Question: I have a C++ app that is running as the main application. A .NET app is also running side by side and I have interprocess communication via sockets. How do I maintain the .NET main form above the C++ app?
Methods:
- Currently I've set 'TopMost = true' but this causes problems when you open another application : the .NET app appears above all other apps.- Another way would be to check when you 'LostFocus', if the user has clicked on the C++ app then you bring the .NET app to the foreground, and if the user switched to another app then do nothing.
Any ideas? Has this ever been done before? I've seen a similar effect in Paint.NET, where the tool palettes remain on top of the other window.

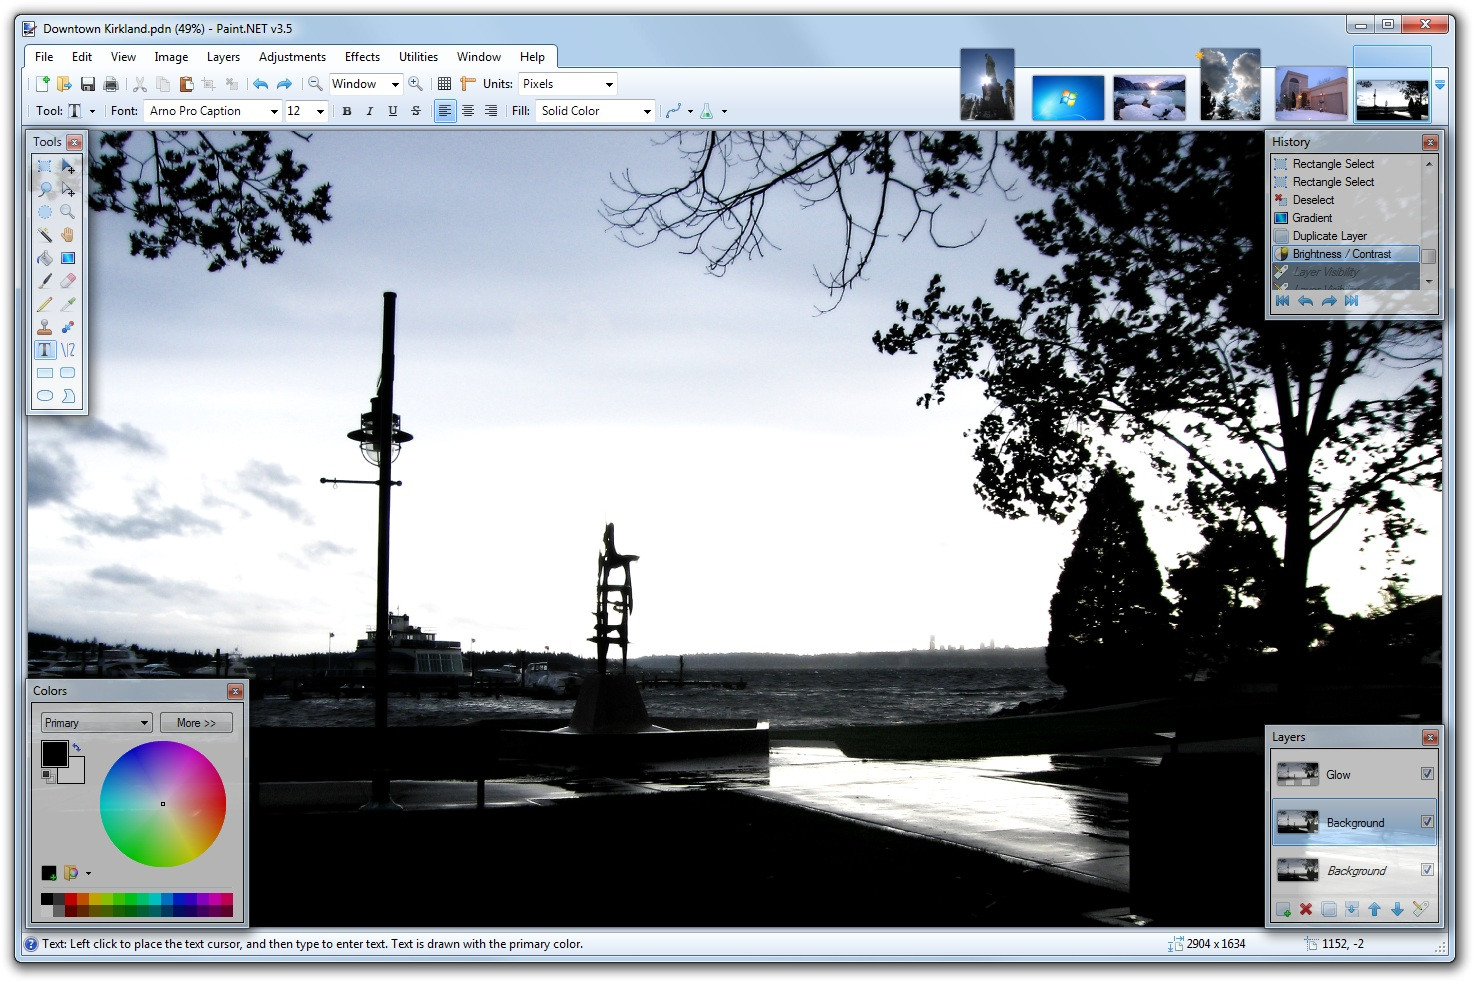
Answer: Have you tried making the C++ window the <URL> method accepts any 'IWin32Window' as owner. From the MSDN page:
> When a form is owned by another form, it is closed or hidden with the owner form. For example, consider a form named Form2 that is owned by a form named Form1. If Form1 is closed or minimized, Form2 is also closed or hidden.
:
Maybe this wasn't clear enough: The 'Owner' property is of type 'Form', so you can't assign it any 'IWin32Window' object once the form is visible. But 'Form.Show' accept an 'IWin32Window' owner parameter - so you can set the owner to any window when you first show your form. I've looked at 'Form.Show' in Reflector, as far as I can see, it should handle any 'IWin32Window' parameter, even if it's not a 'Form'.
If you need to set the window owner later than the first call to 'Form.Show', then you'll probably have to PInvoke 'SetWindowLong' (<URL>. That's what 'Form.Show' does, too.